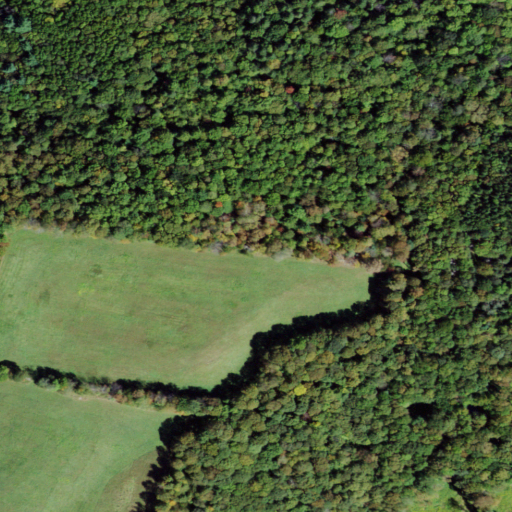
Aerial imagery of mountain in New York named Swiss Hill containing deciduous forest, pasture, mixed forest, and grassland